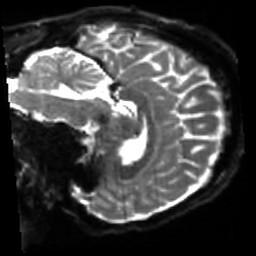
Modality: sbref
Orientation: sagittal
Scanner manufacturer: siemens
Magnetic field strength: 3 T
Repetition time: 4 s
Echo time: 0.0594 s